Interaction volume radius: 10 \u00c5
Interaction volume height: 15 \u00c5
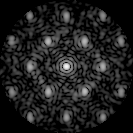
Disorder parameter: 0.4378